Question: i tried to use media queries in my sites. it works well in firefox and safari, but not for IE. does anyone know to make the media queries work well in IE(internet explorer 7 and 8).
here is the code :

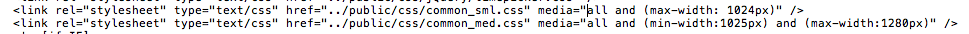
Answer: Unfortunately, media query is not supported in Internet Explorer 8 or older. You can use Javascript to hack around. See <URL>!
You can use '<!--[if lt IE <version>]>' for compatibility issues.